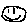
Label: smiley face